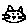
Label: cat